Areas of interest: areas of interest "Baoba Dam Rule of Law Garden Tour"
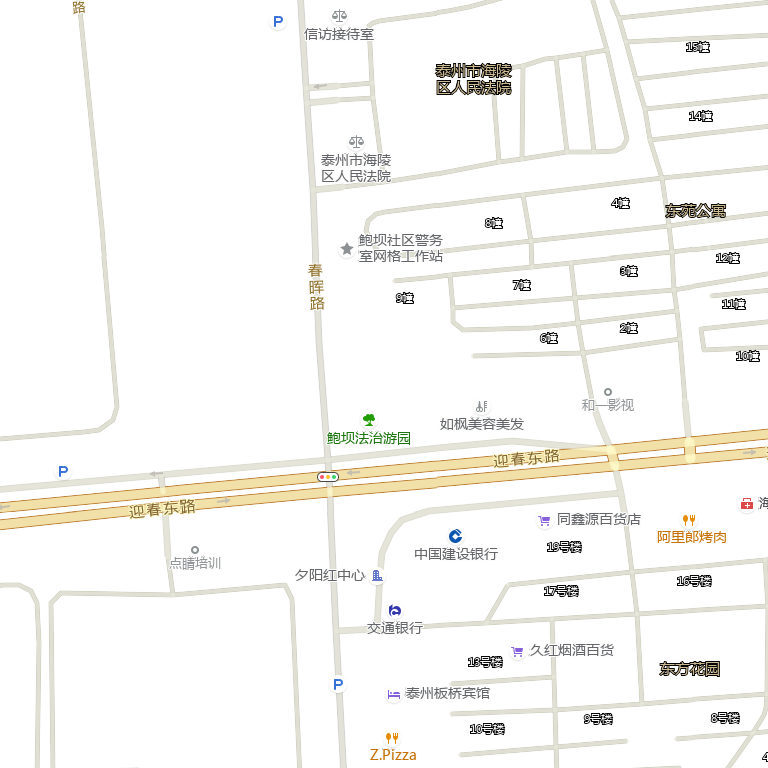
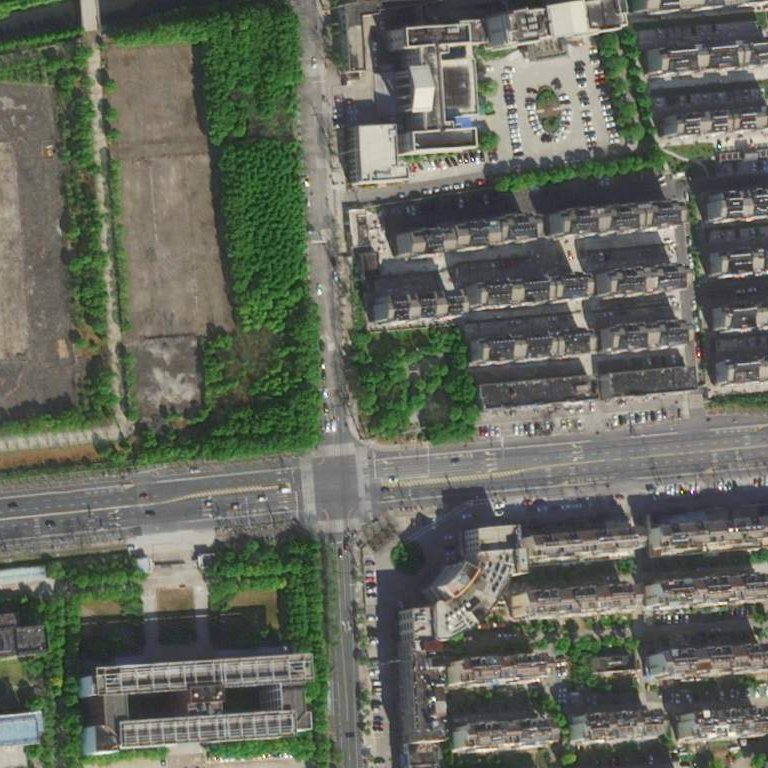